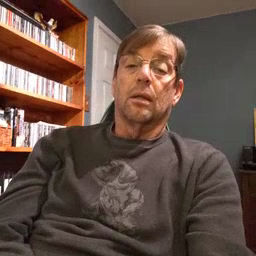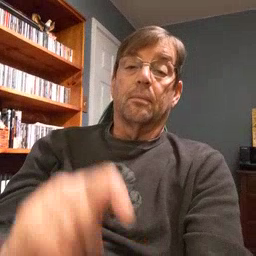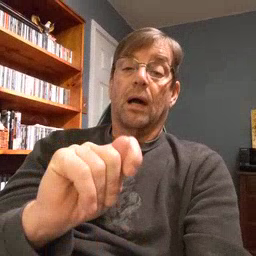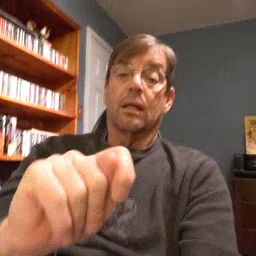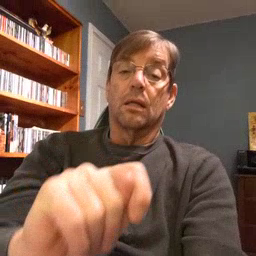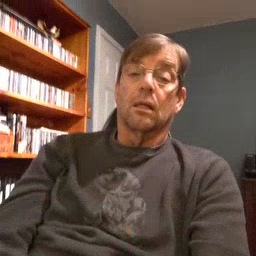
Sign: potty